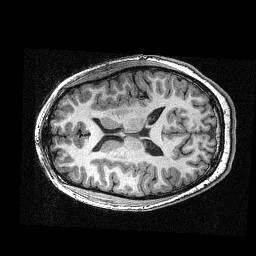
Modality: T1w
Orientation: axial
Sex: female
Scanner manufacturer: siemens
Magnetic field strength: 3 T
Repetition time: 2.3 s
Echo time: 0.00336 s